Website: home-depot
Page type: delivery-shipping
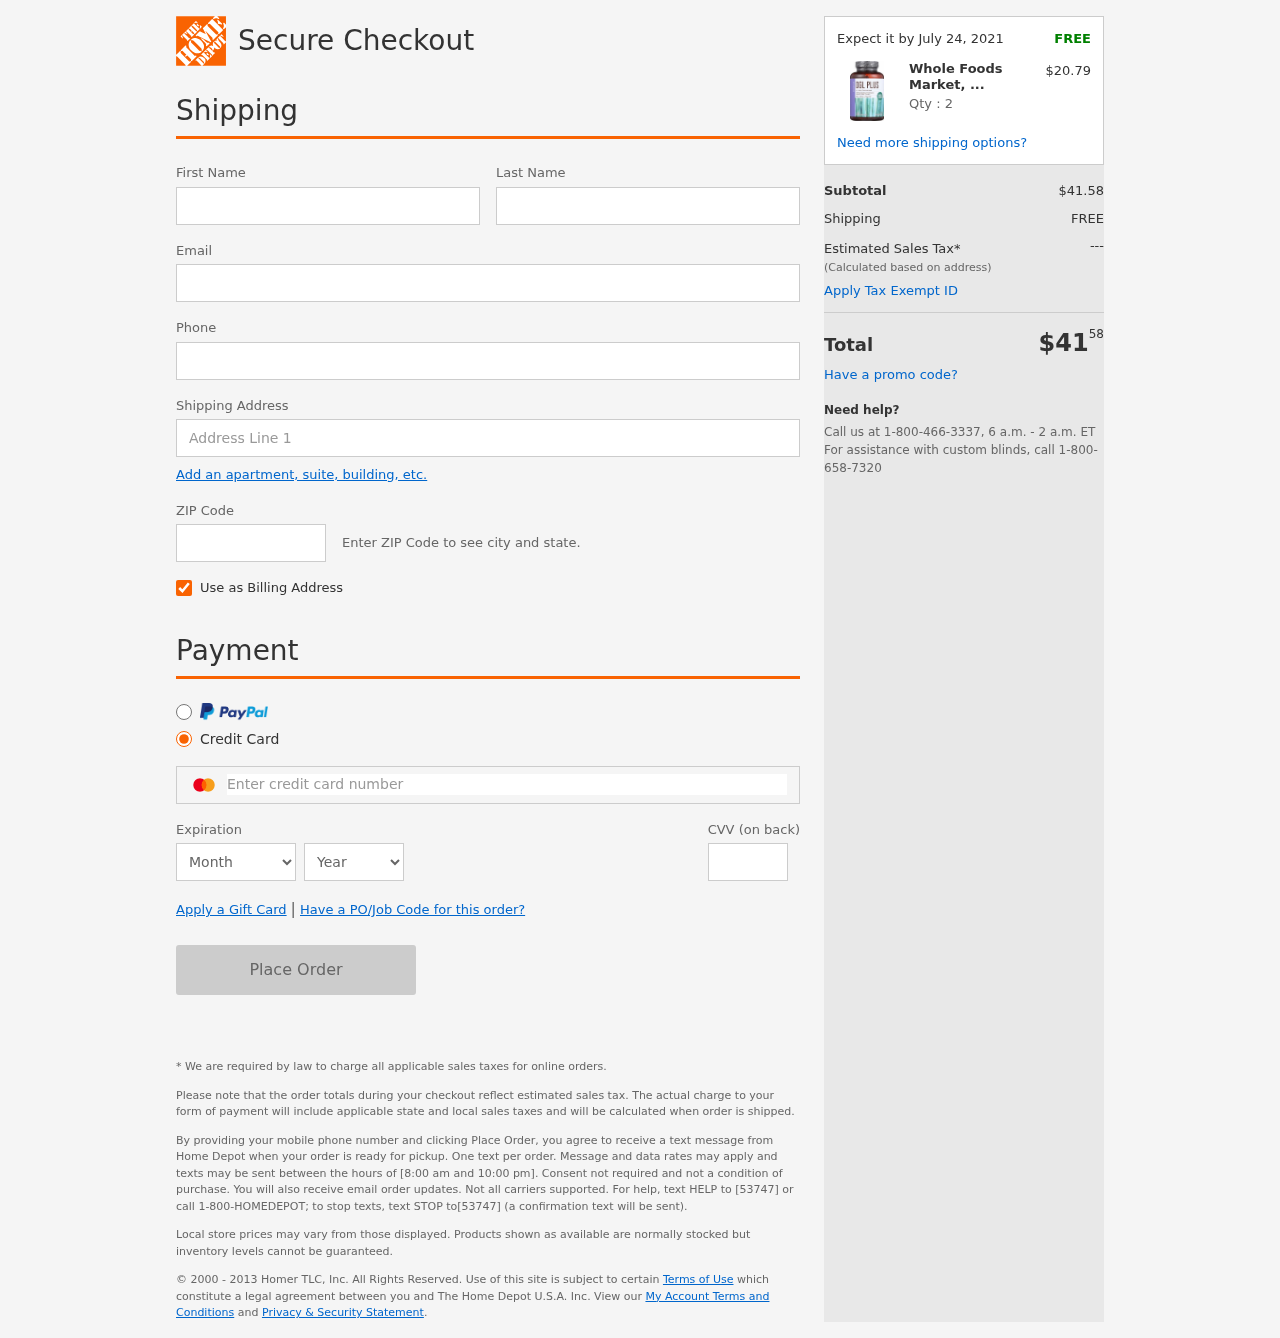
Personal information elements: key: PII_CARD_CVV
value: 204
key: PII_CARD_EXPIRY_MONTH
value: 06
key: PII_CARD_EXPIRY_YEAR
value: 27
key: PII_CARD_NUMBER
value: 2292 0619 5717 9224
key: PII_EMAIL
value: samuel_burton@gmail.com
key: PII_FIRSTNAME
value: Samuel
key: PII_LASTNAME
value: Burton
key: PII_PHONE
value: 3183049652
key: PII_POSTCODE
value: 65906
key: PII_STREET
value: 01673 Bradley Glens
Product elements: key: PRODUCT1_NAME
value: Whole Foods Market, DGL Plus, 100 ct
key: PRODUCT1_PRICE
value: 20.79
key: PRODUCT1_QUANTITY
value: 2
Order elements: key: ORDER_DELIVERY_DATE
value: Expect it by July 24, 2021
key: ORDER_SUBTOTAL
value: $41.58
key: ORDER_SHIPPING_COST
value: FREE
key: ORDER_TOTAL
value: $4158